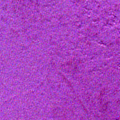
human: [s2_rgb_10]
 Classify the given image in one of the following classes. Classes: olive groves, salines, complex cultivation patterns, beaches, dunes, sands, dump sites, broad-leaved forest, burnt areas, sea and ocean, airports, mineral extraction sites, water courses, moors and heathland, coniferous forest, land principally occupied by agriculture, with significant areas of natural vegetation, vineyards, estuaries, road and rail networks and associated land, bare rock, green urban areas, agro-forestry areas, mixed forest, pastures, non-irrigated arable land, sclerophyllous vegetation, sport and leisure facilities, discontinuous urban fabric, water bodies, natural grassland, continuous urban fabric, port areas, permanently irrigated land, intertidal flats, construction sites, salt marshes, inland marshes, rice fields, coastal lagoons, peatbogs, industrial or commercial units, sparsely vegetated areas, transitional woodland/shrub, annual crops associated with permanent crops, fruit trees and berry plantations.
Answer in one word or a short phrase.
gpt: sea and ocean